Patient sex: F
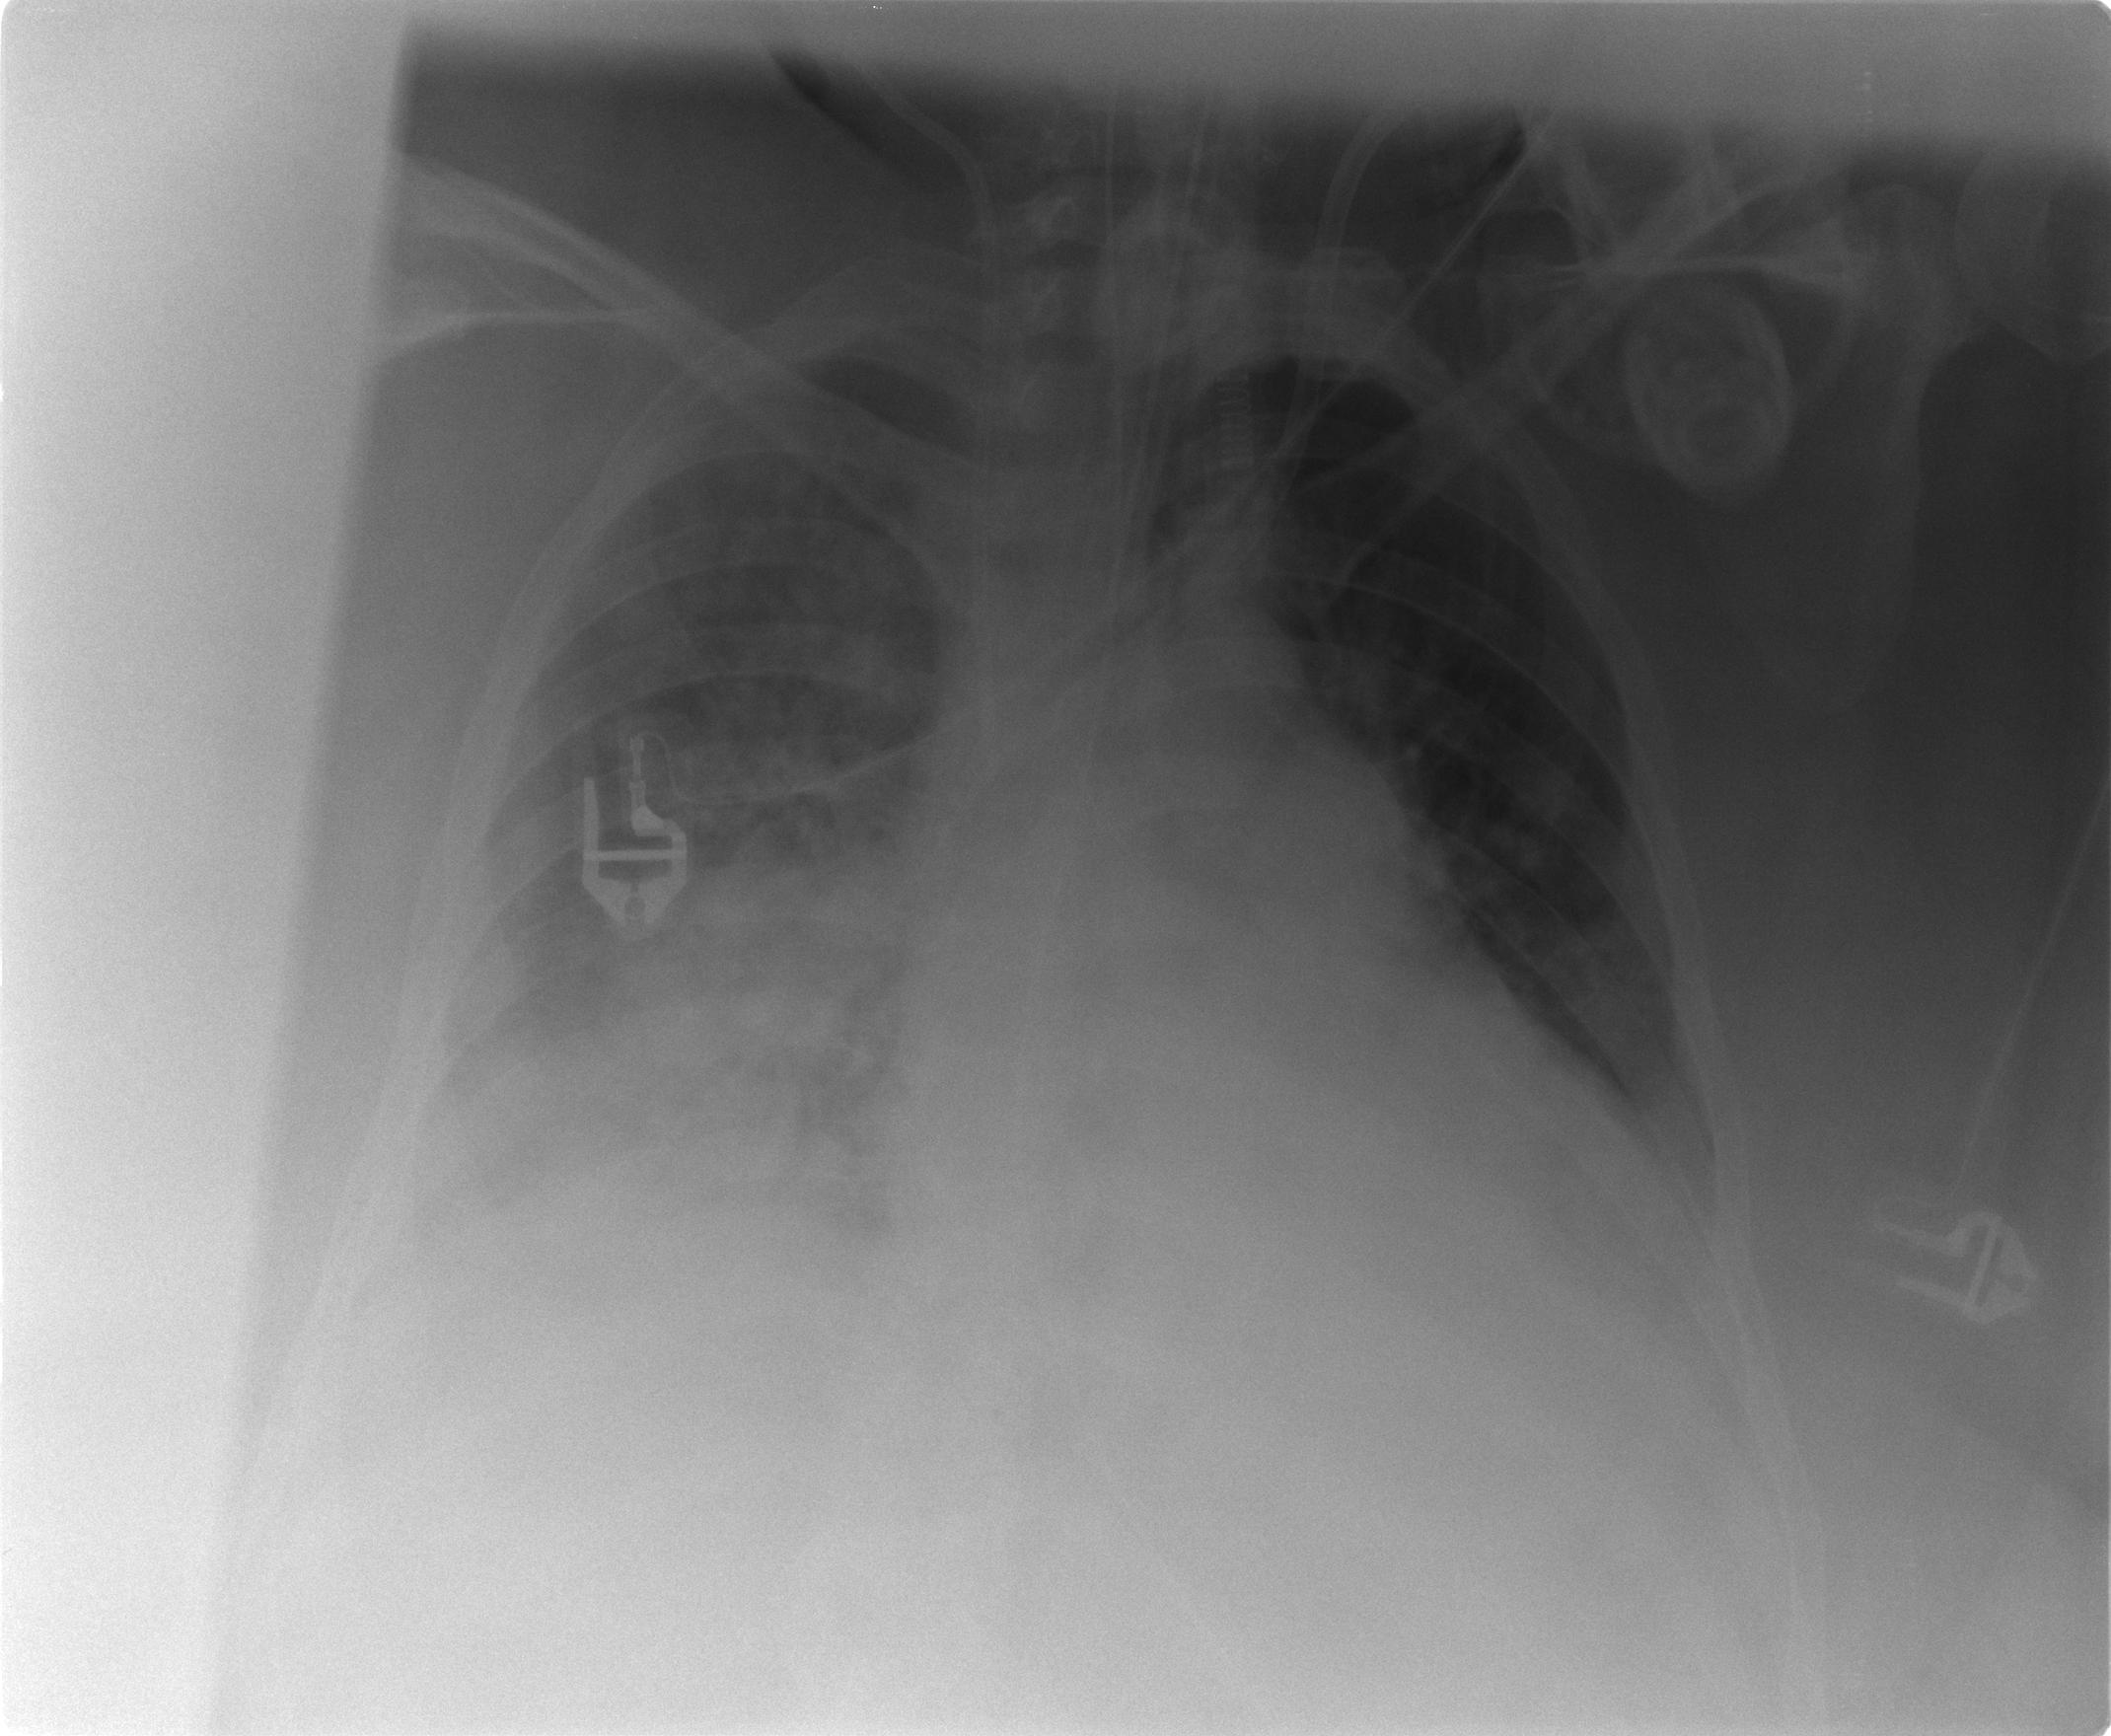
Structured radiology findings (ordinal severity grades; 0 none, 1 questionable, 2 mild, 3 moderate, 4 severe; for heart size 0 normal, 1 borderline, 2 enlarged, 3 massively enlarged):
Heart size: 2
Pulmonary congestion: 2
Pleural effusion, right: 2
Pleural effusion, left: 1
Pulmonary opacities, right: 3
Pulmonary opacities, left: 1
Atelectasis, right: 3
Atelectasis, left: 2